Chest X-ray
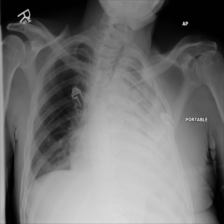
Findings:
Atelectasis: positive
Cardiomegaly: negative
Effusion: positive
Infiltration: negative
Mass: negative
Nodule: negative
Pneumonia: negative
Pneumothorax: negative
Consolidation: negative
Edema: negative
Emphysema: negative
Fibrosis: negative
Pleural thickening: negative
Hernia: negative